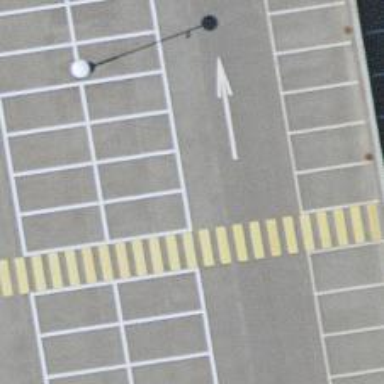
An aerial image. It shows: Zebra crossing on the road.